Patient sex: M
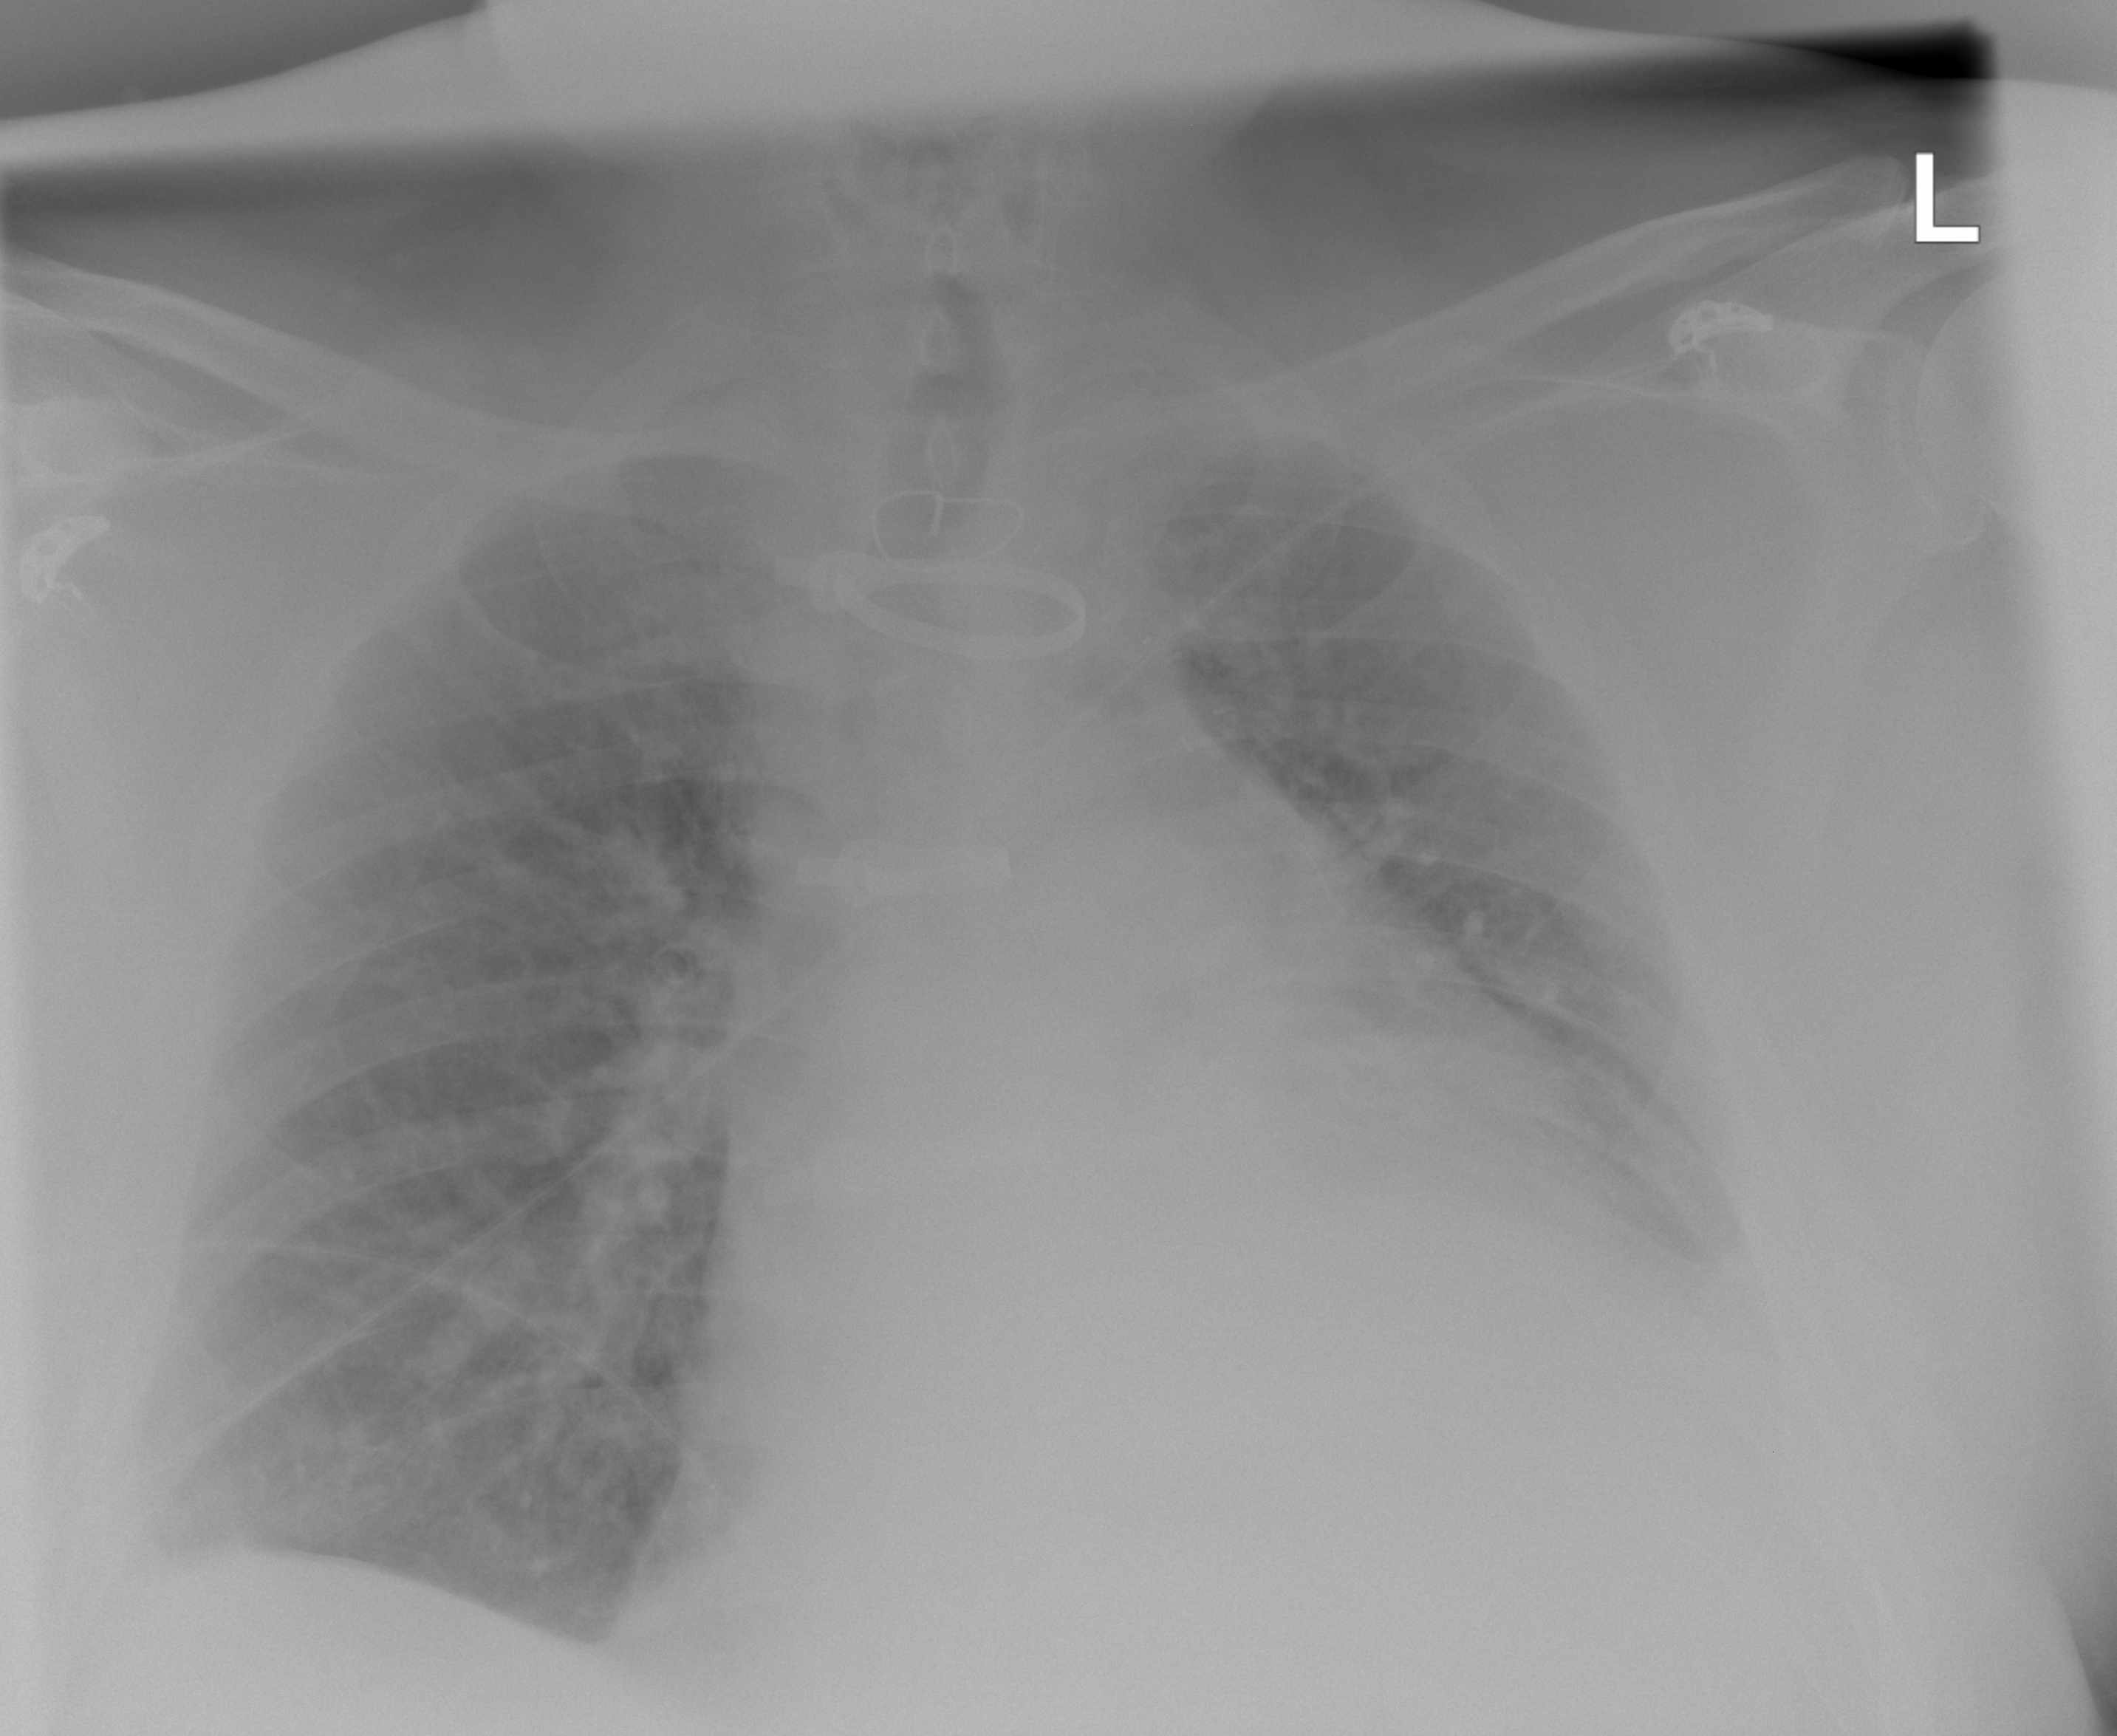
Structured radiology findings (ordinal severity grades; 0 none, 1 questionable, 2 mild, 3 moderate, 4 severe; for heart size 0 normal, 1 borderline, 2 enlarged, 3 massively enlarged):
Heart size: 2
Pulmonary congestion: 2
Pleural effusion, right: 0
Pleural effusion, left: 1
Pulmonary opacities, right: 0
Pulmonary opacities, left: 0
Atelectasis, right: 0
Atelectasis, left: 0